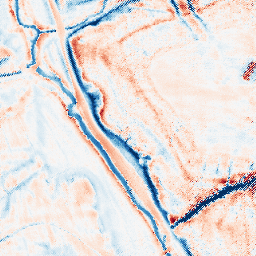
Category: edge_preserving
Decomposition family: bilateral
Decomposition parameters: d: 21
sigma_color: 75
sigma_space: 75
Upsampling method: regularized
Upsampling parameters: scale: 4
lambda_reg: 0.1
Upsampling scale: 4